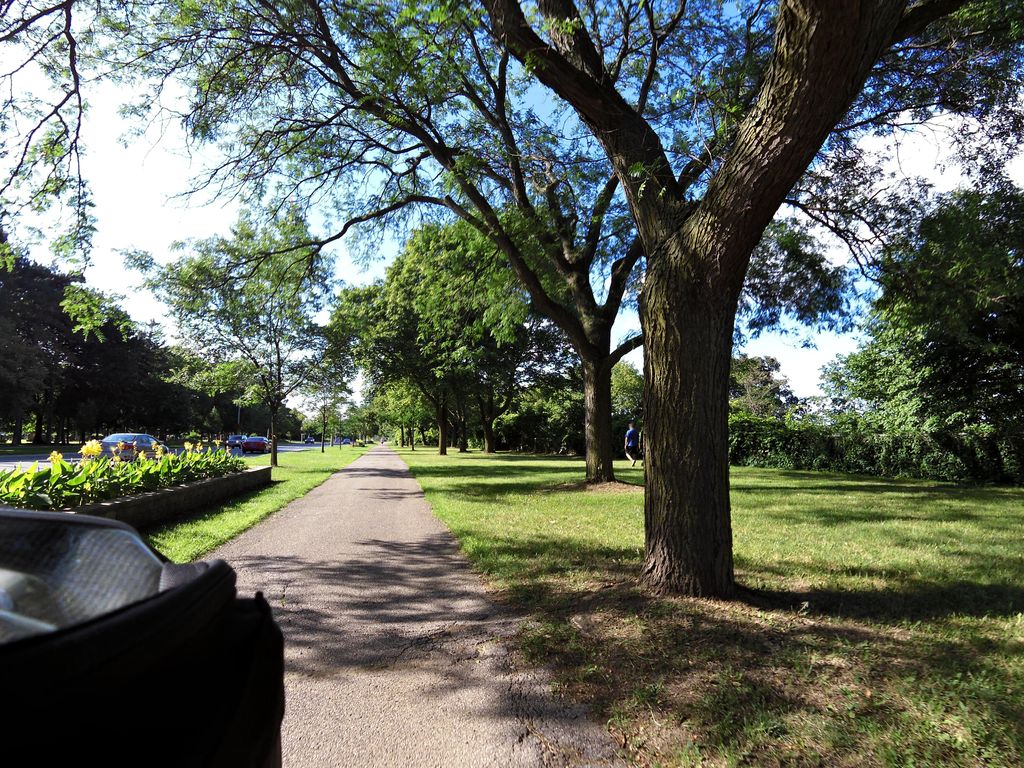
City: hamilton